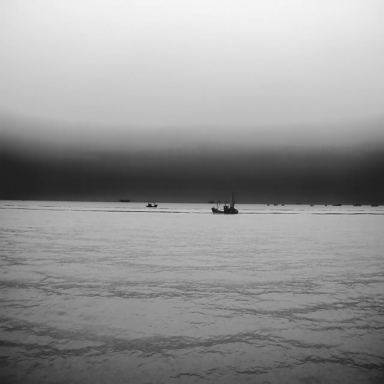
There is a sailboat in the infrared image.